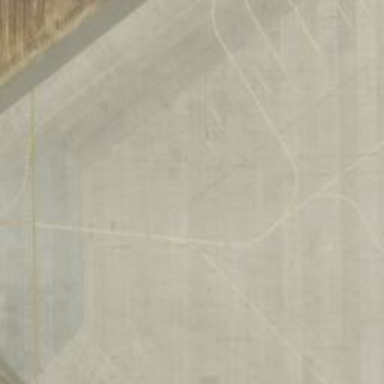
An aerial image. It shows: Image of taxiway at airport.